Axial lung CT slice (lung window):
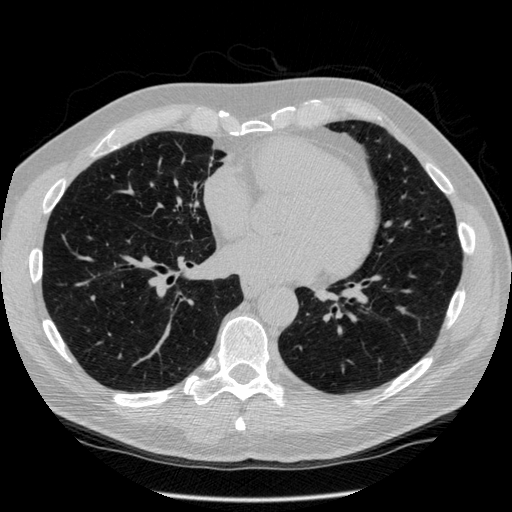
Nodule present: no